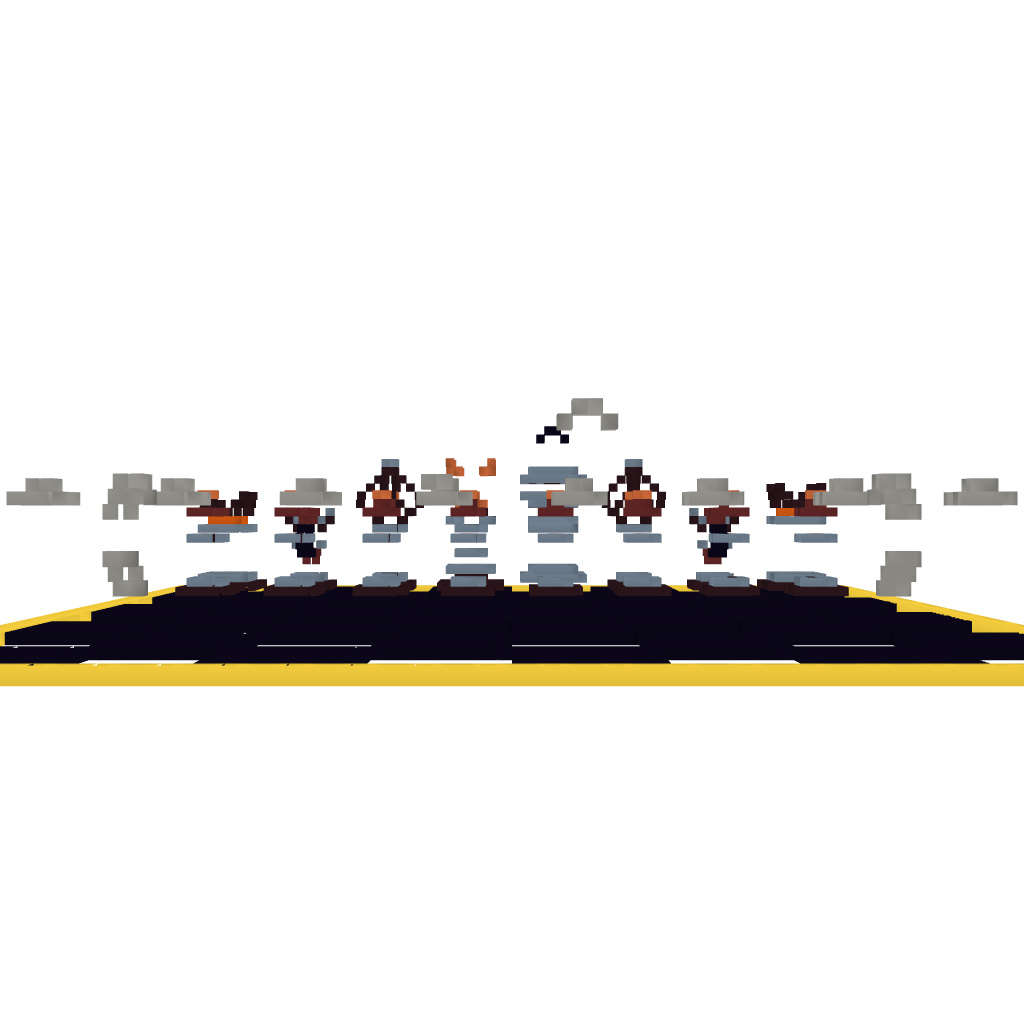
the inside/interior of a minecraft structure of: Giant Chess Set